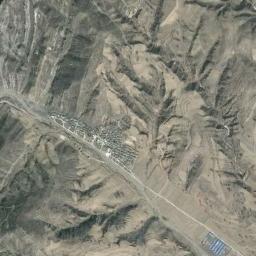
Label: mountain